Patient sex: M
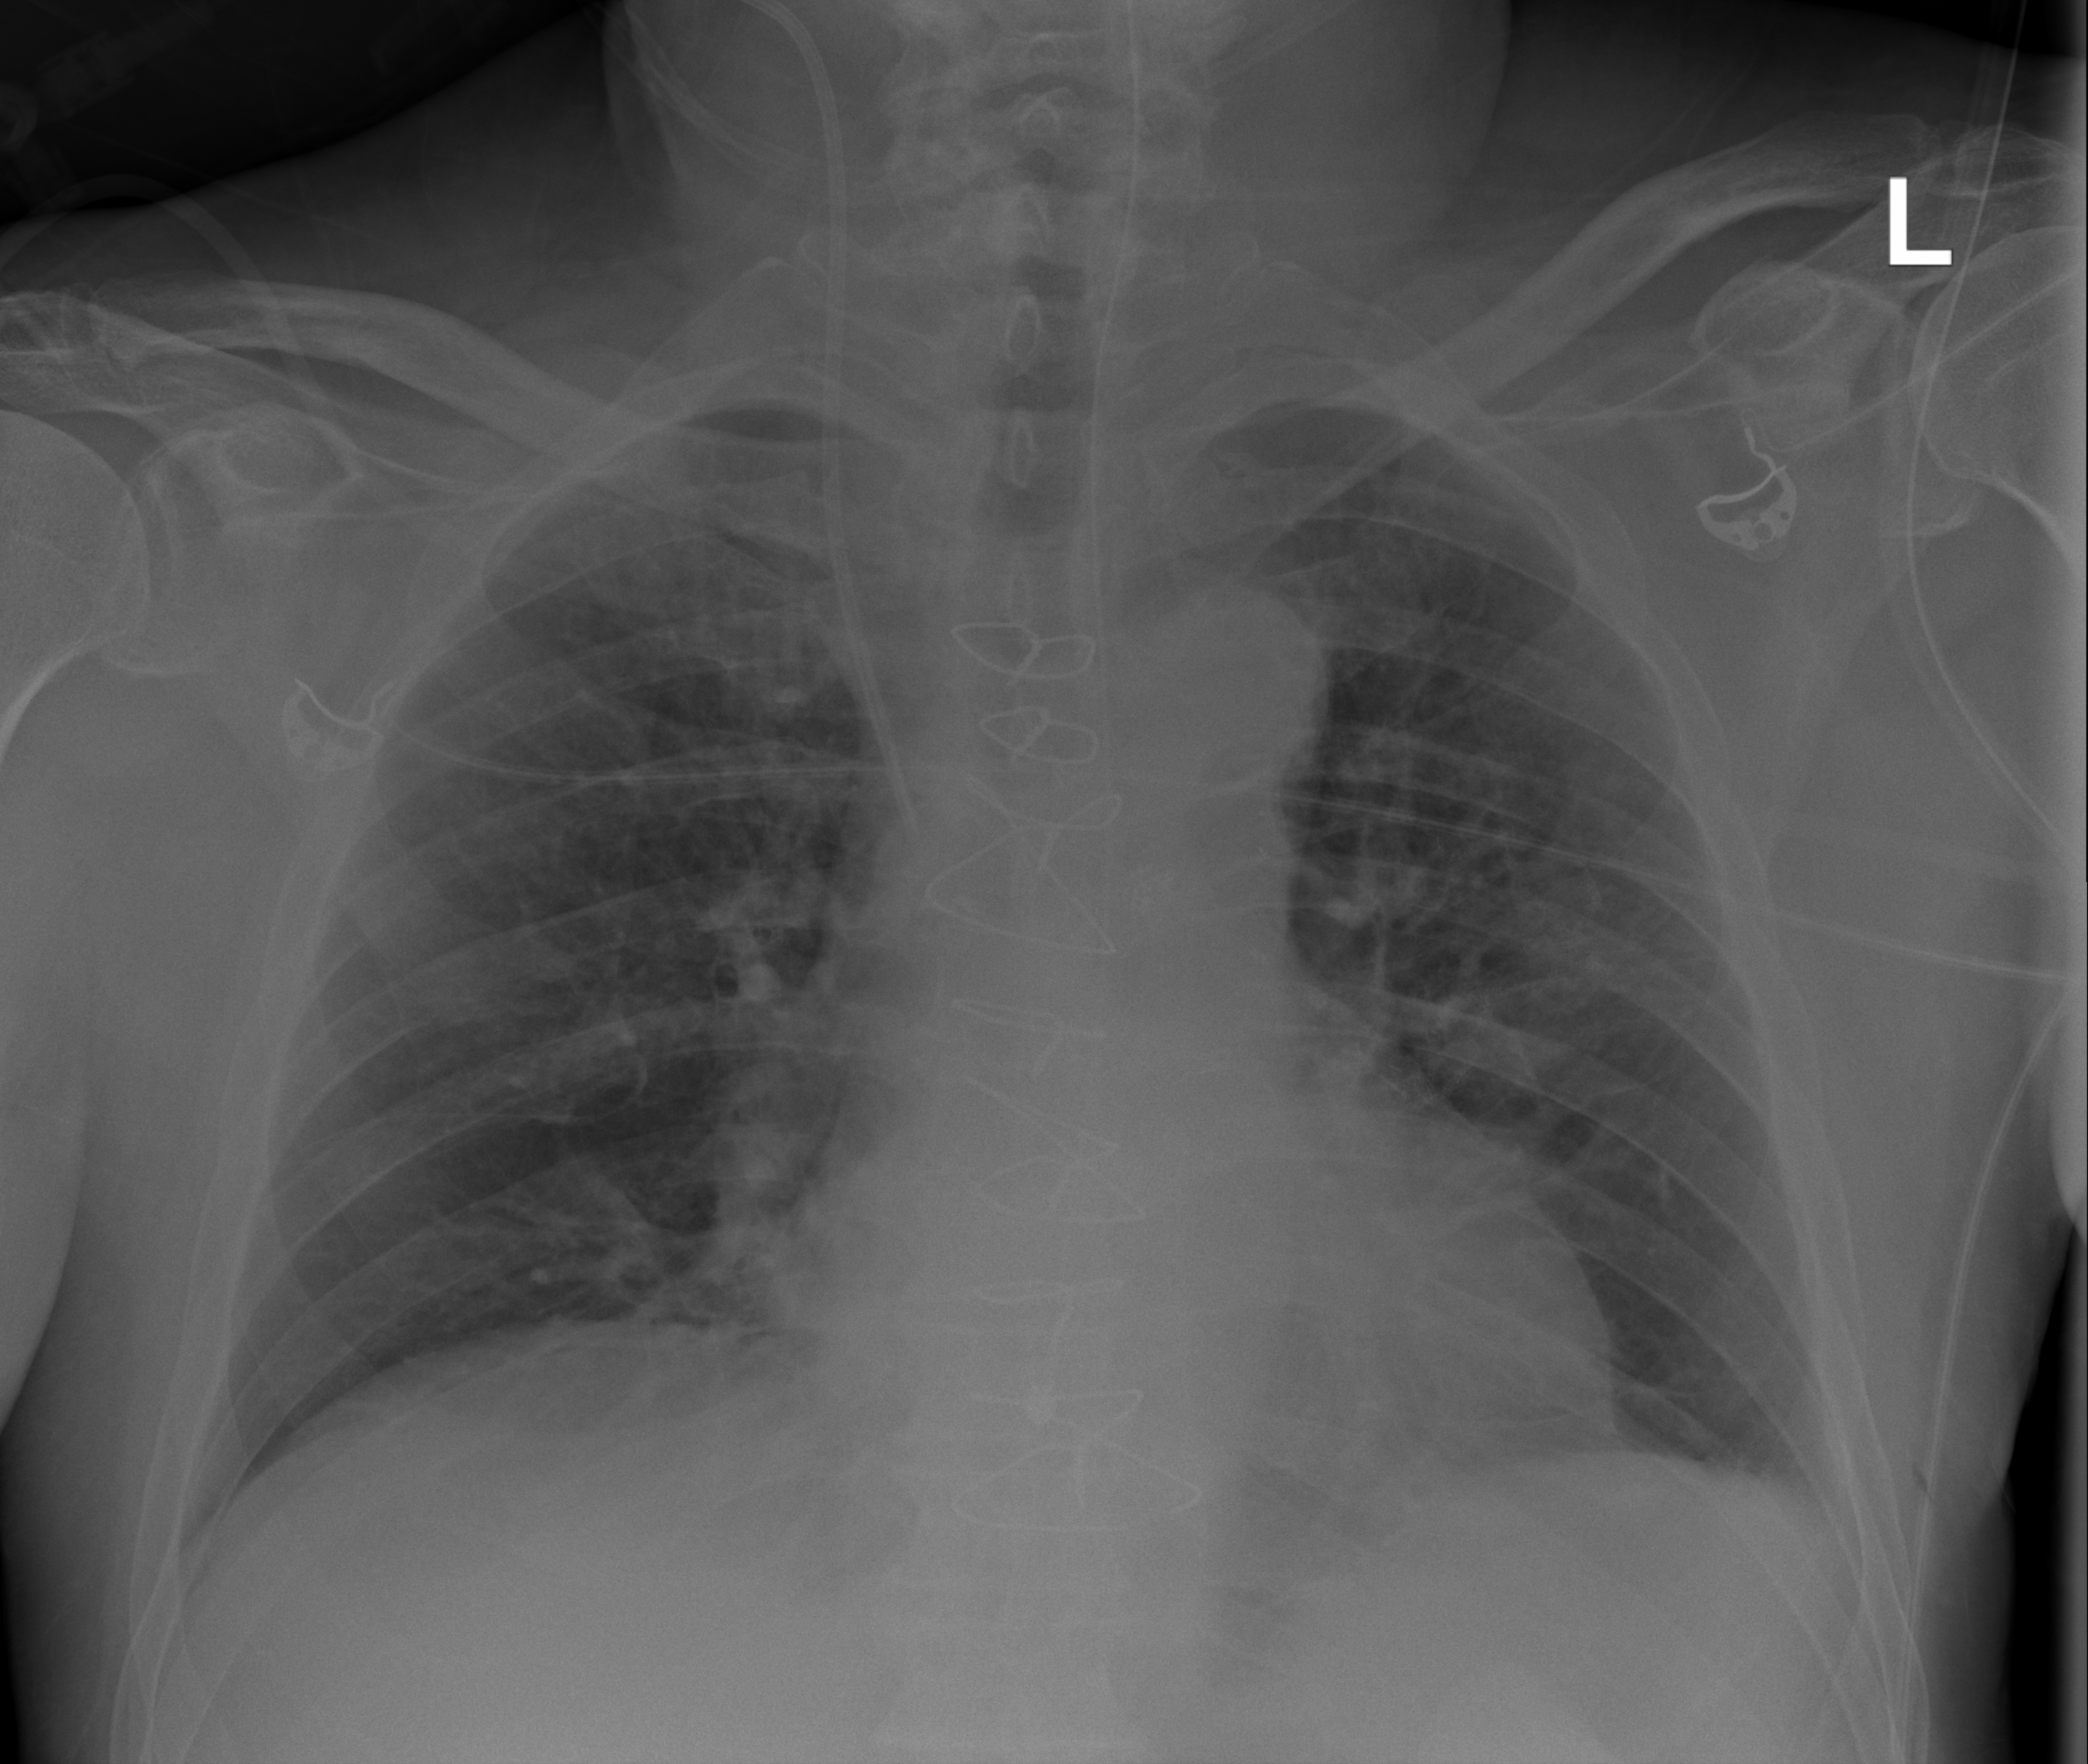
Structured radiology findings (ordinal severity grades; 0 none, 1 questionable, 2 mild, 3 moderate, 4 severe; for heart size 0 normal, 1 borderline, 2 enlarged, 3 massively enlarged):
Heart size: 1
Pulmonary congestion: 0
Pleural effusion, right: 0
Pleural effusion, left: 1
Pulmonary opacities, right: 0
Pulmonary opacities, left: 0
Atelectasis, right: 0
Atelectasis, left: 2